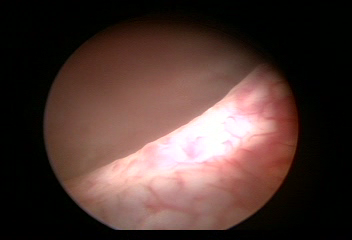
Modality: WLC
Class: Normal mucosa
Bladder cancer association: No